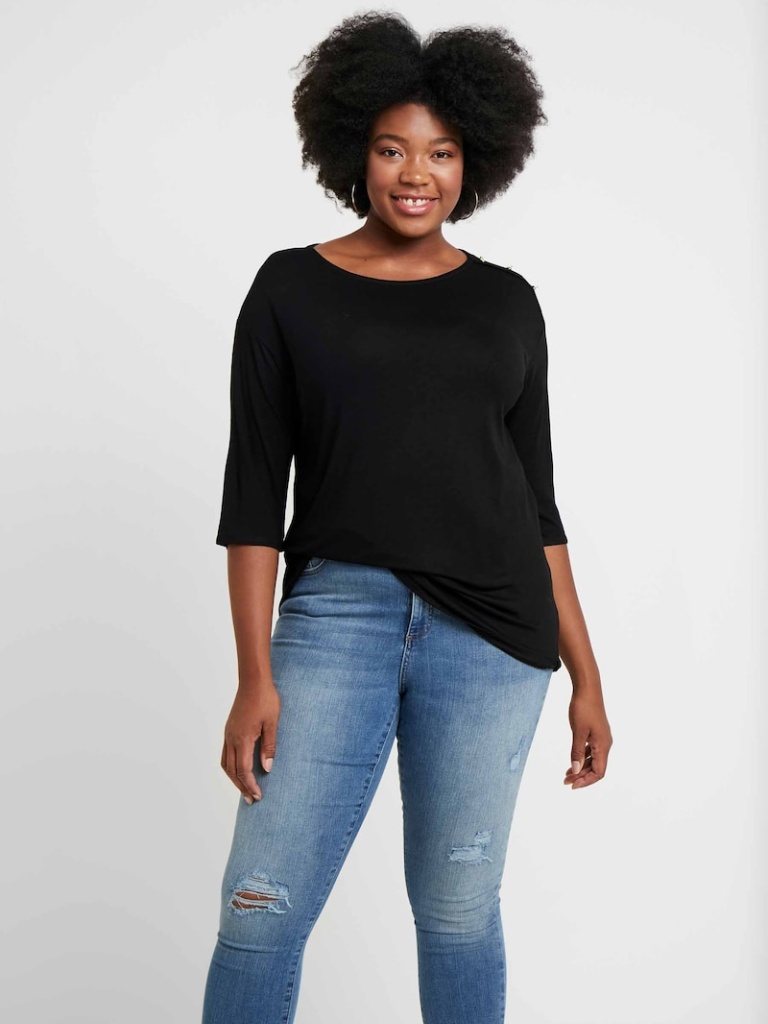
cotton relaxed short sleeve hip length French Tucked crew t-shirt